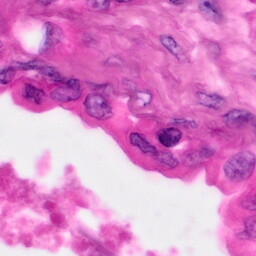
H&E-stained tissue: Pancreatic